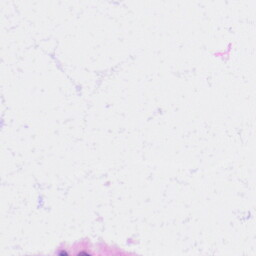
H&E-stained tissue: Liver